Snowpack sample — Buffalo Mountain, Silverthorne, Colorado, USA (2/22/26, 2:02 PM MST)
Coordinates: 39.622, -106.113
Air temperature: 33 °F
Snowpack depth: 63 cm
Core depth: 30 cm
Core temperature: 24.8 °F
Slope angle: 11°, slope face: 116°
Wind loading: low
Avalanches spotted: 0
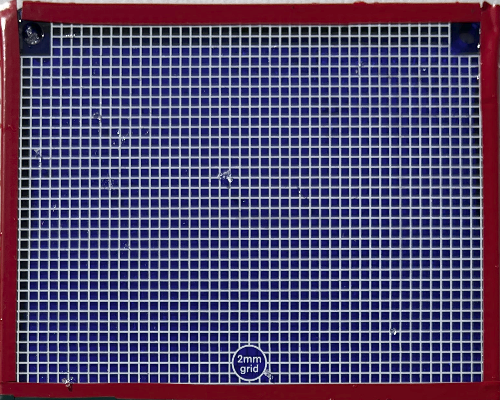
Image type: profile
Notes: In a firebreak similar to site 1, minimal wind loading with no spotted avalanches (not many faces in view though)